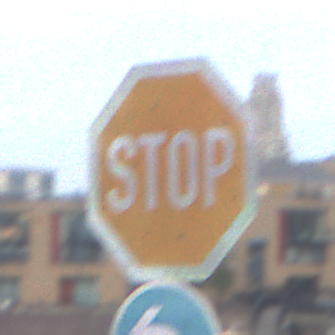
Verkehrszeichen: Stop
Zusatzzeichen unten: VorgeschriebeneFahrtrichtungLinks
Umgebung: Outdoor, Urban
Tageszeit: MorningAfternoon
Wetter: Overcast
Licht: Natural
Jahreszeit: NotSpecified
Kontrast: LowContrast